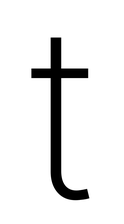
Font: Inter_ExtraLight